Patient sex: M
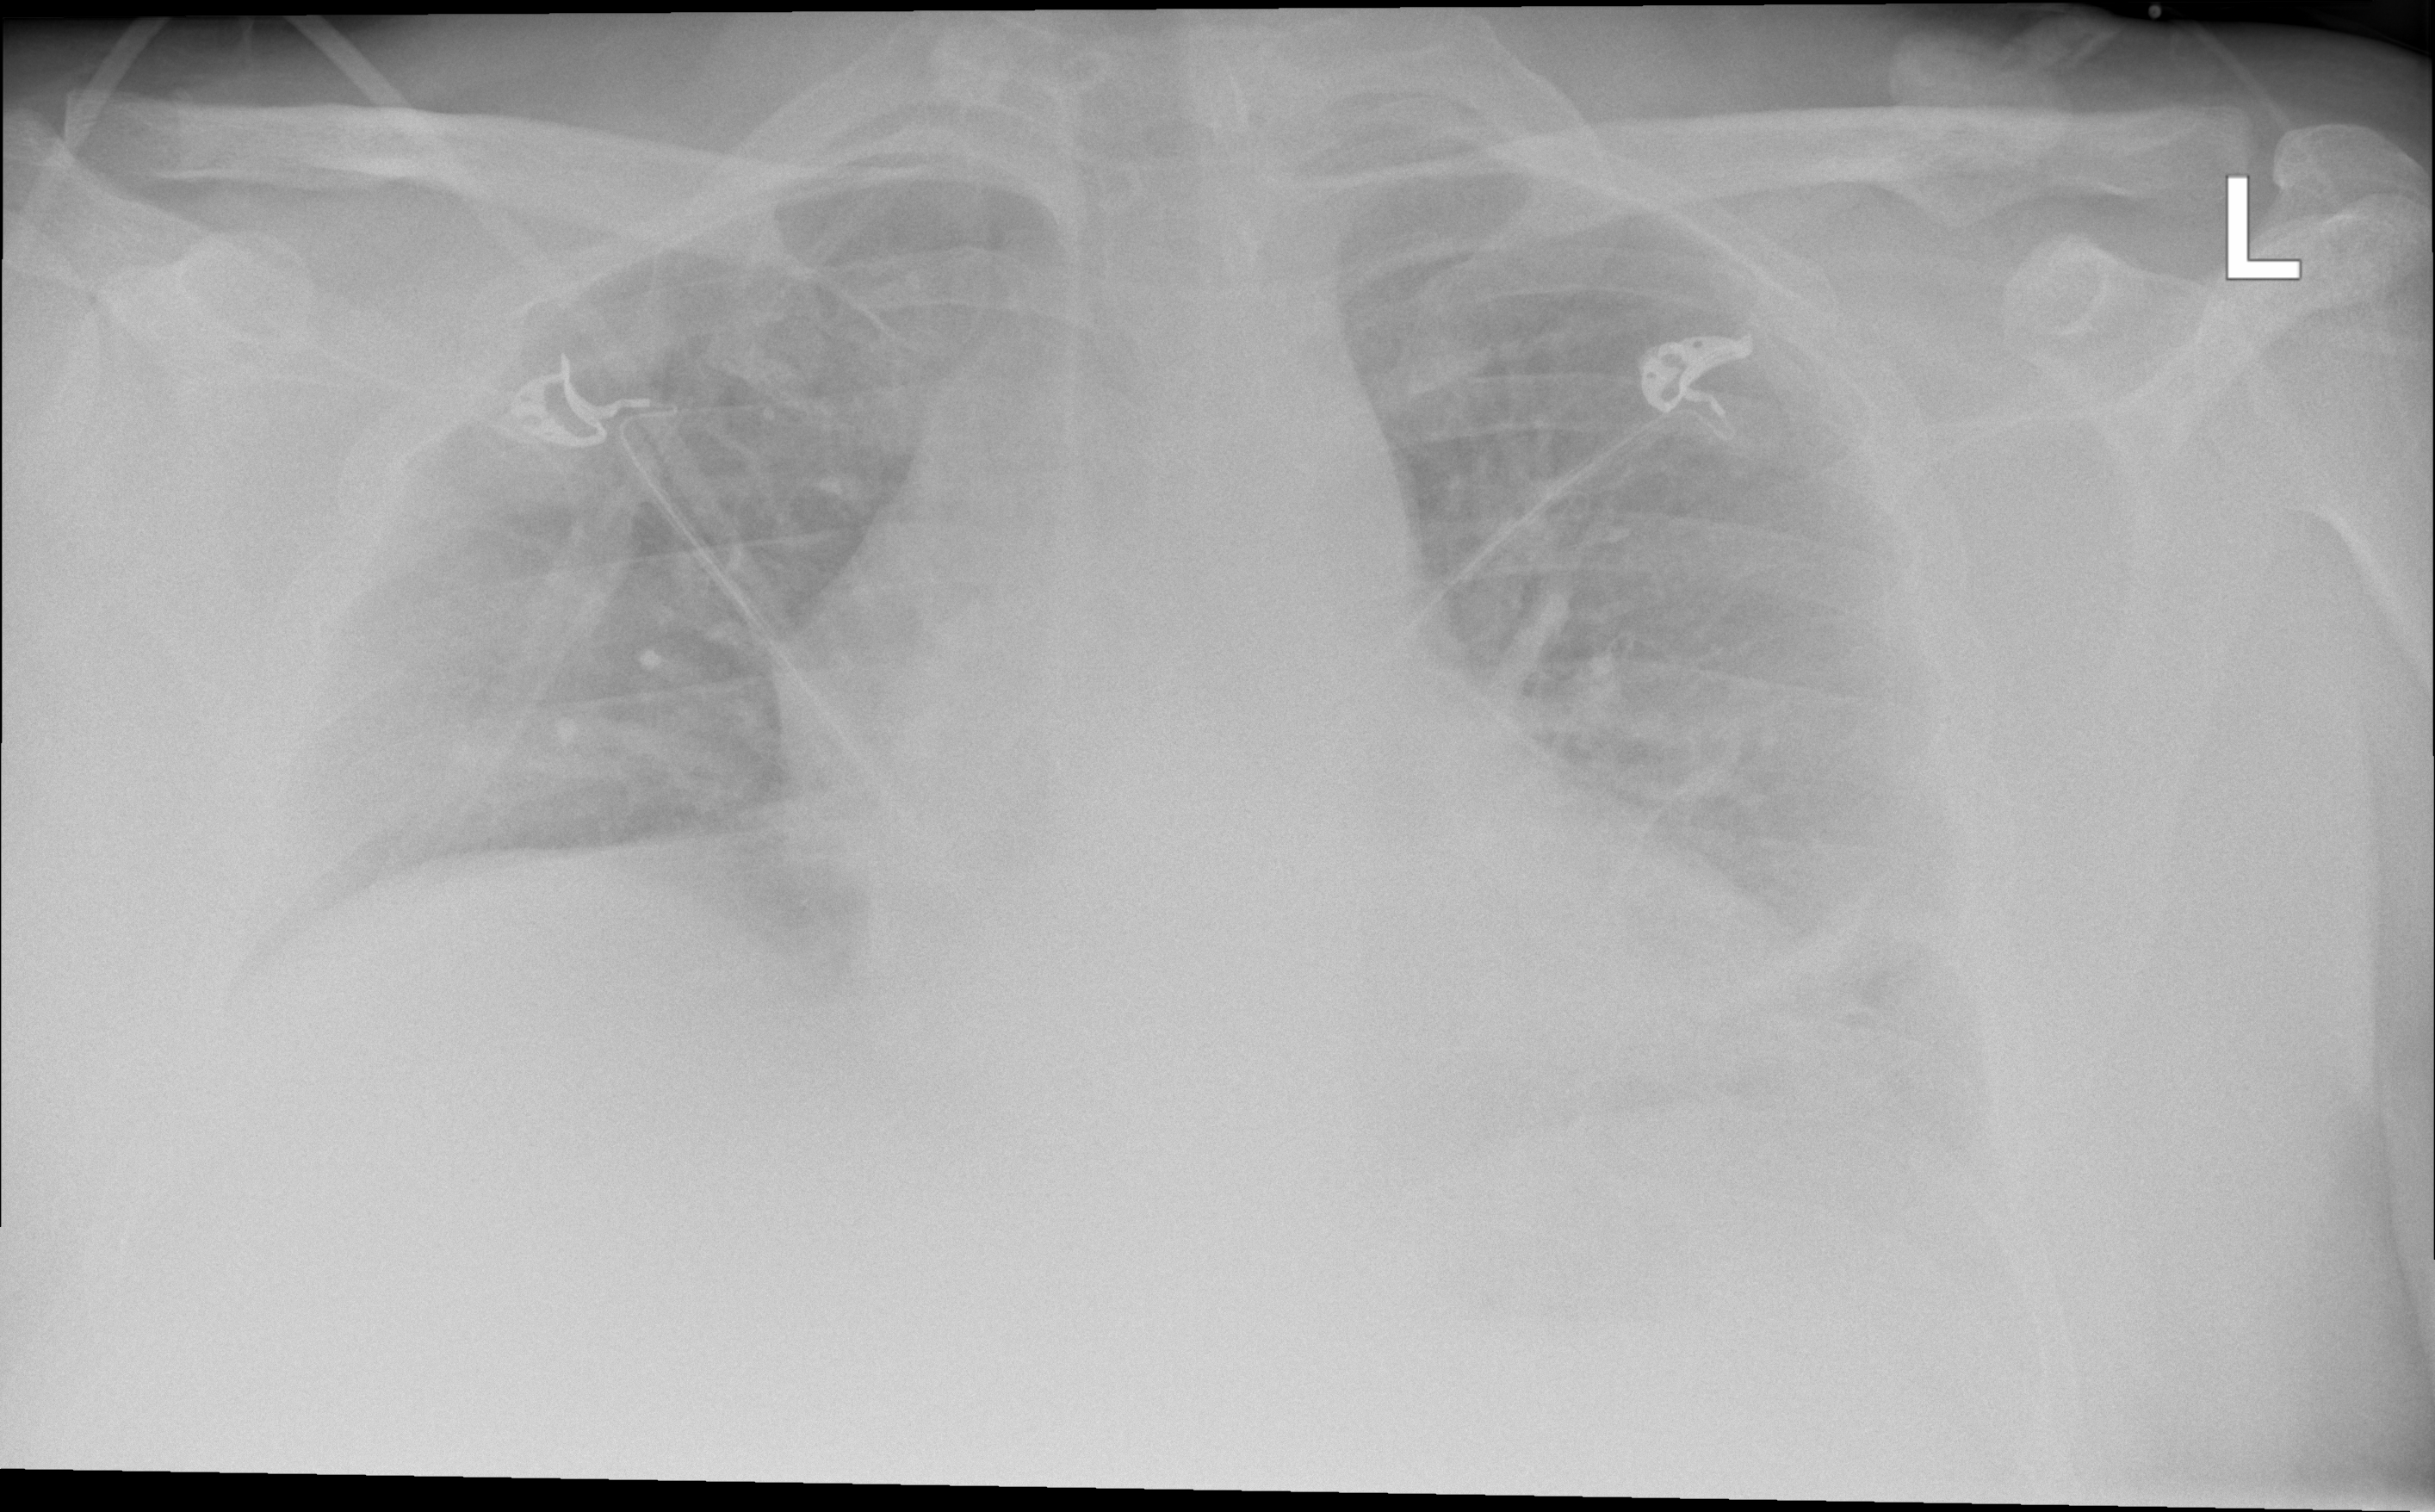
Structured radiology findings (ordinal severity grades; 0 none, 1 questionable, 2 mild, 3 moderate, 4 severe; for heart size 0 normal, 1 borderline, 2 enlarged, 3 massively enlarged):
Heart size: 1
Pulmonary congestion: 2
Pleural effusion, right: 0
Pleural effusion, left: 1
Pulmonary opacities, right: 0
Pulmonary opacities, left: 2
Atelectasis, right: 0
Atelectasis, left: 2